Question: I have created a master page in asp.net which uses the following css to create my border. I have a logon screen which is centred in the middle of the browser window depending upon its size using the css (accountinfo). See browser screenprint below.
As you can see the border doesnt stretch to the bottom of the browser, is there a way of achieving this? I have tried height:100% in my body and .page however it makes no difference.
'''
body{
background-color: #EFEFEF;
margin-left: auto;
margin-right: auto;
padding: 0;
position: relative;
}
.page{
margin:10px;
background-color: #fff;
border:2px solid #fff;
border-radius:25px;
-moz-border-radius:25px;
height:1000px;
}
.accountInfo{
position: fixed;
top: 50%;
left: 50%;
margin-top: -50px;
margin-left: -100px;
width:200px;
height:100px;
font-size:80%;
}
'''

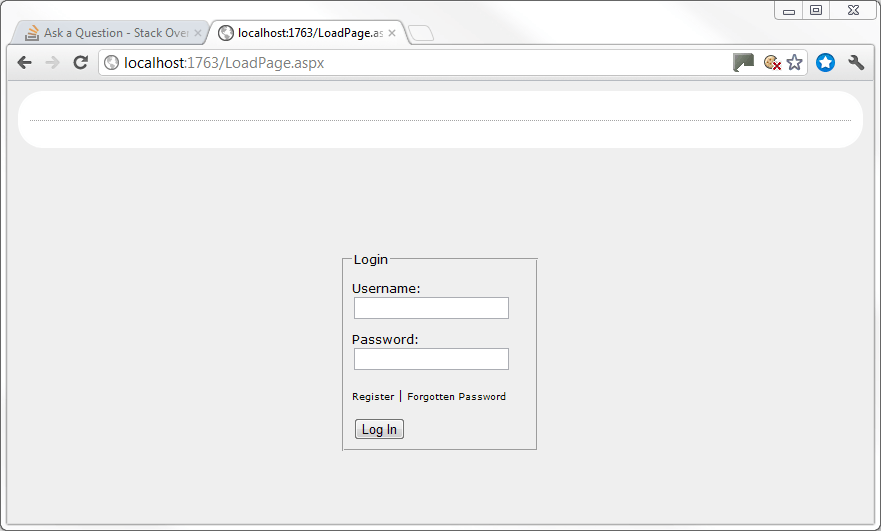
Answer: Why not
'''
position: fixed;
z-index -1;
left:20px;
right:20px;
top:20px;
bottom:20px;
'''
You could also add height:100% to '<html>' and '<body>' elements
### edit
also to the '<form>' element